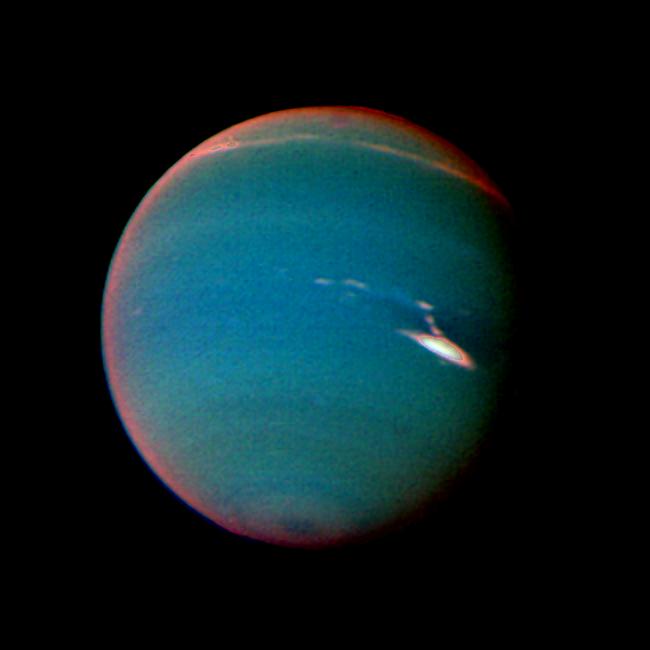
Neptune in False Color Neptune, Voyager